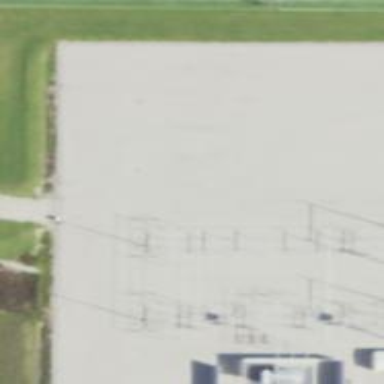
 serving as tower to safeguard against lightning strikes."